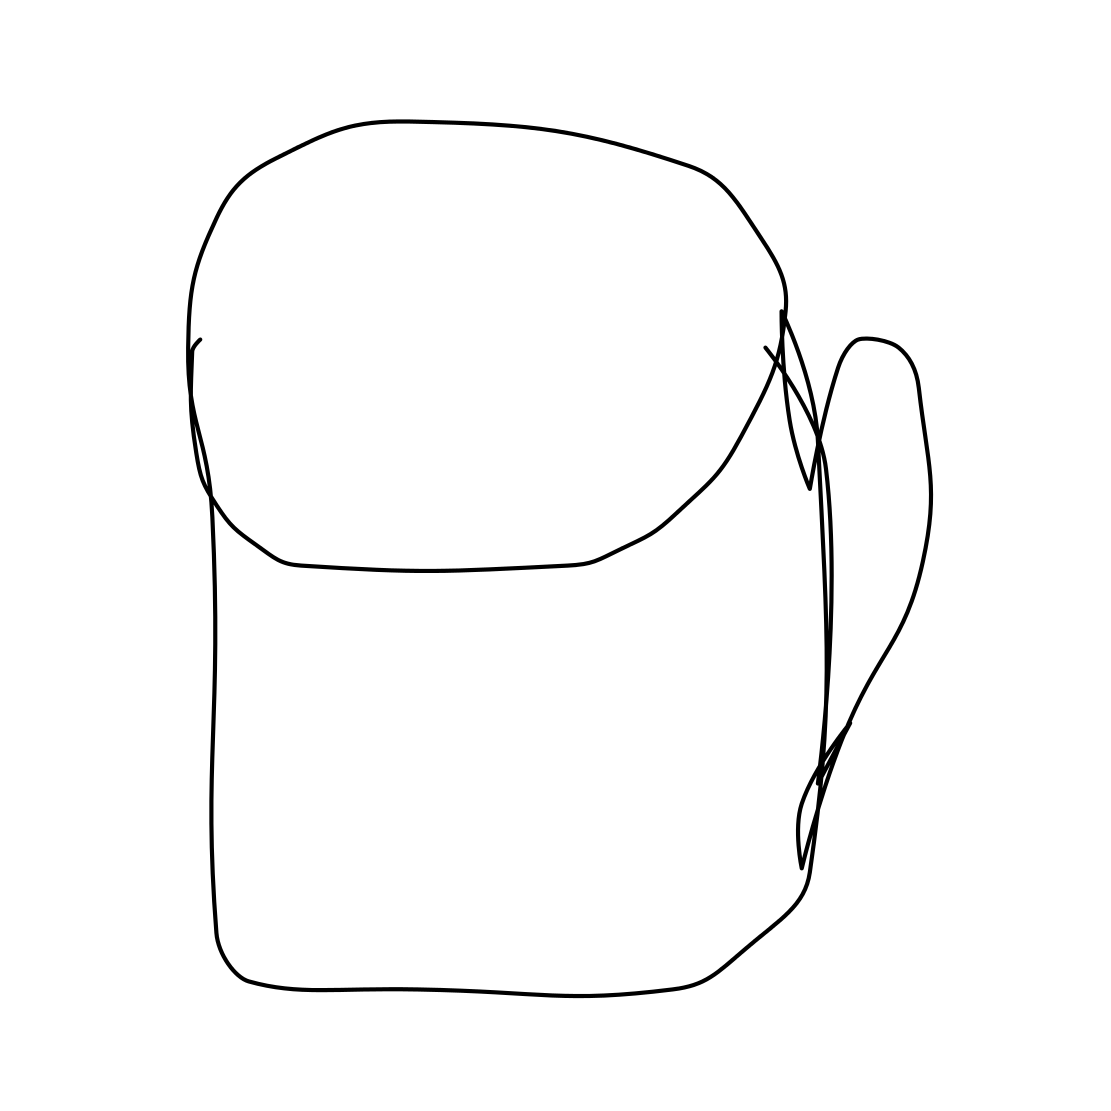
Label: cup